Current action and preconditions to check: path_clear

Your task: For each precondition in the list above, predict whether it will hold at this action.

Consider the current scene as observed from the mobile robot's camera, and analyze the predicted future states of all dynamic agents (e.g., people, animals, vehicles, or any moving entities) within the NEXT SECOND.

IMPORTANT: Only answer "very likely" if you are absolutely certain—based on strong, clear evidence—that a dynamic agent will violate the precondition in the predicted future state. Do NOT answer "very likely" for unlikely, ambiguous, or low-probability risks.

Ask yourself for each precondition: Is there a high probability, with clear and convincing evidence, that the predicted future states of any dynamic agent will interfere with the predicted future state of the currently executing action within the NEXT SECOND, causing that precondition to fail?

Assess the risk level based on these predictions. Use "likely" or "very likely" if motions create a clear risk of interference.

Use "neutral" or "improbable" if agents are nearby but their predicted paths are clearly diverging or non-conflicting.

Failure Risk Categories: "very improbable", "improbable", "neutral", "likely", "very likely"

Answer Format: Output ONLY the probability_of_failure value from these categories: "very improbable", "improbable", "neutral", "likely", "very likely"

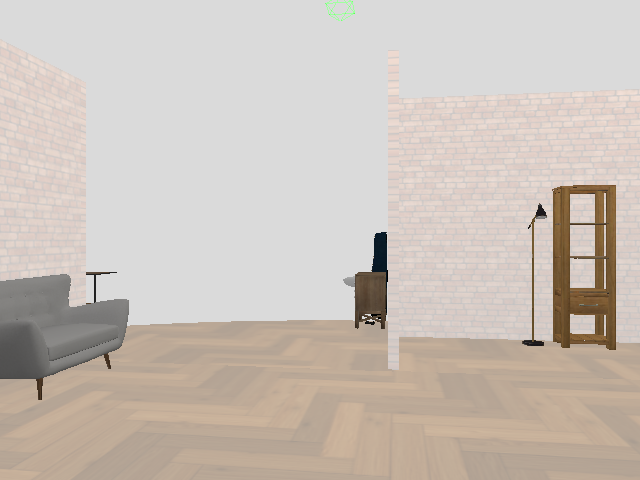

Answer: very improbable